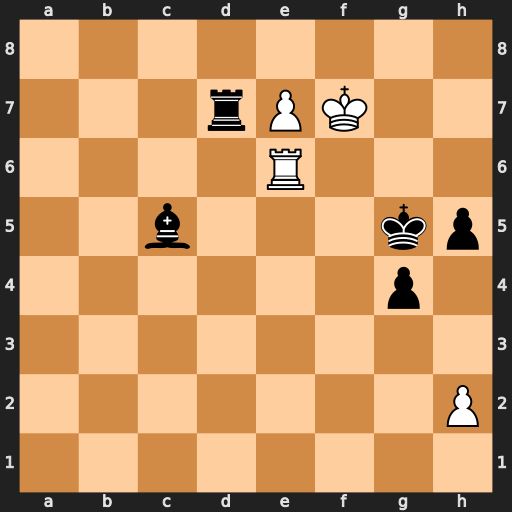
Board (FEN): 8/3rPK2/4R3/2b3kp/6p1/8/7P/8
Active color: w
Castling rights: -
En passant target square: -
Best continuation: Re5+ Kf4 Rxc5 h4 Rc3 g3 Rc4+ Kf3 Rxh4 g2 Rh3+ Kf2 Rg3 g1=Q Rxg1